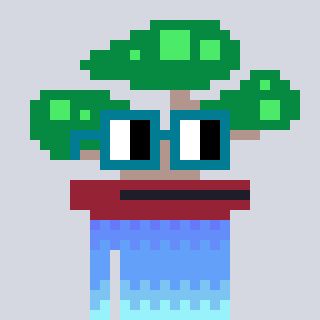
a pixel art character with square dark green glasses, a bonsai-shaped head and a teal-colored body on a cool background